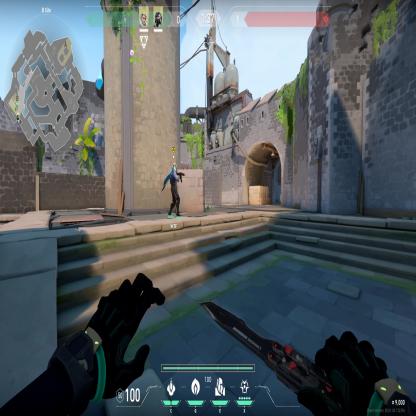
Label: teammate